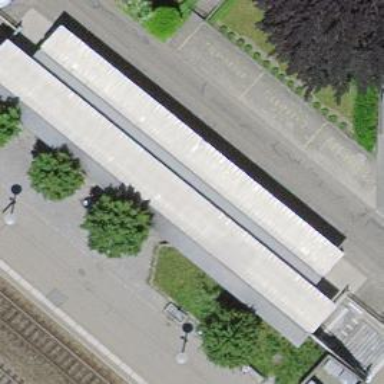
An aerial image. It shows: Bicycle parking facility.